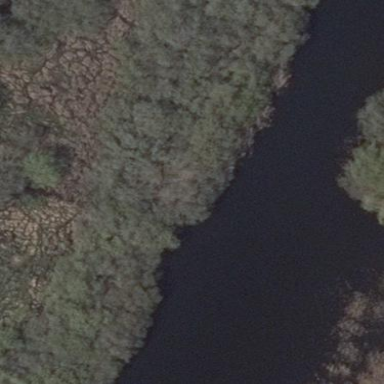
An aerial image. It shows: Swampy wetland area.